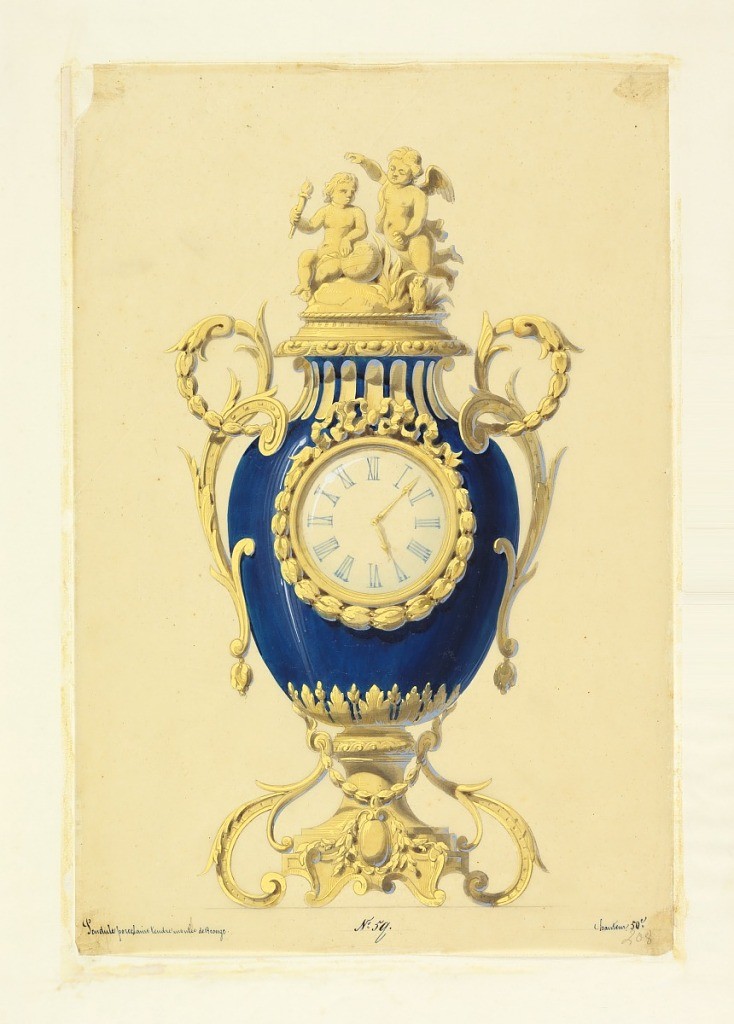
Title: Clock Set in a Porcelain
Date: ca. 1855
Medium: Brush and gouache, graphite on tracing paper, mounted on white wove paper
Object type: Drawing
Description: Front elevation; the body of the clock is a blue porcelain vase with the clock itself set on the face of it. the frame of the clock handles, lid base are bronze. Two bronze cupids surmount the lid.